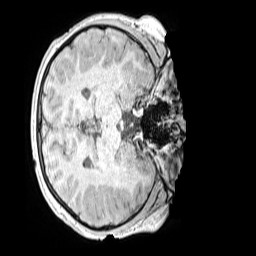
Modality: MP2RAGE
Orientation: axial
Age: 11
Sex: male
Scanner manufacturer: siemens
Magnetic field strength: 3 T
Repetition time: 4 s
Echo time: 0.00299 s